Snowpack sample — Buffalo Mountain, Silverthorne, Colorado, USA (2/22/26, 2:02 PM MST)
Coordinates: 39.622, -106.113
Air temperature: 33 °F
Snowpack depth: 63 cm
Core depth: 10 cm
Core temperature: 32 °F
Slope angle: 11°, slope face: 116°
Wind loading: low
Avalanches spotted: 0
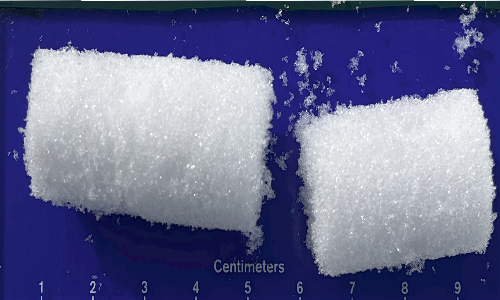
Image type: core
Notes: In a firebreak similar to site 1, minimal wind loading with no spotted avalanches (not many faces in view though)